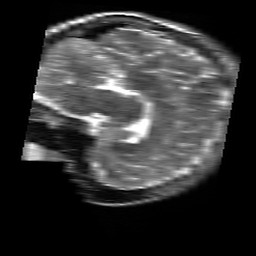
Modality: T2w
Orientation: sagittal
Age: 36
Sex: female
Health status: healthy
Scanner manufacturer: siemens
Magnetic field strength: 3 T
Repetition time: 4.01 s
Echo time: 0.116 s